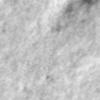
Label: no_change